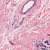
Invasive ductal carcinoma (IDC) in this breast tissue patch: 0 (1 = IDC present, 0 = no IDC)